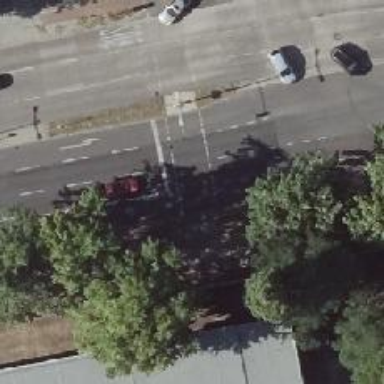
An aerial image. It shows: Asphalt secondary road with dedicated lane for buses on the right.